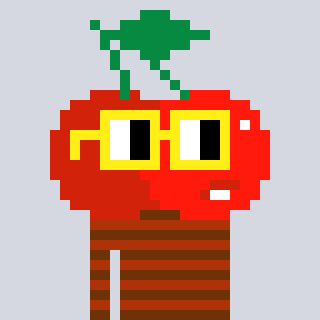
a pixel art character with square yellow glasses, a cherry-shaped head and a hotbrown-colored body on a cool background